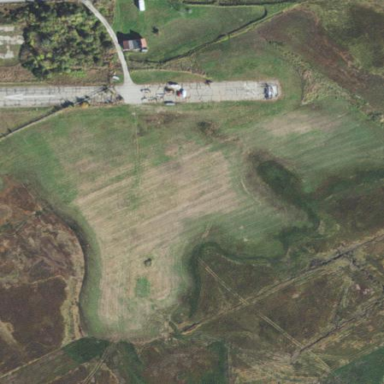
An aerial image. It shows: Farmland with saltmarsh hay crop.